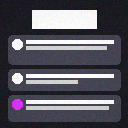
Screen state: on